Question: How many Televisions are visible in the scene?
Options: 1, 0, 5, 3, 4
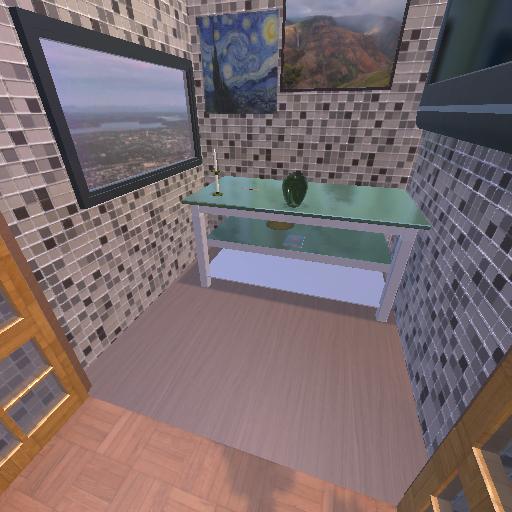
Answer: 1